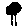
Label: tree